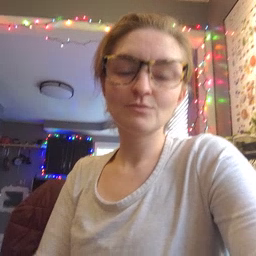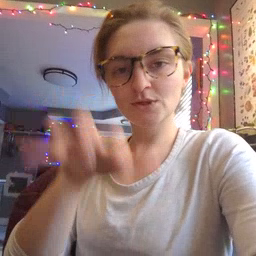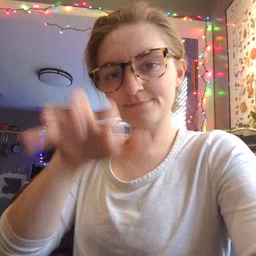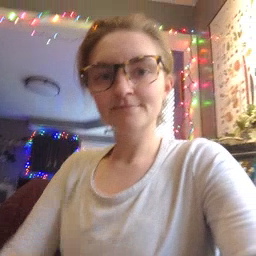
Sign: alligator